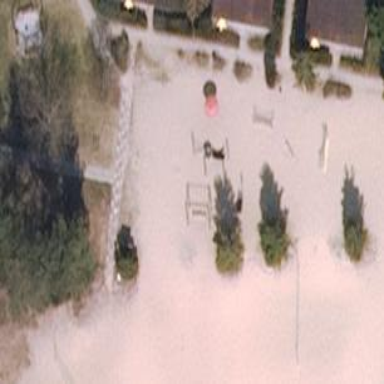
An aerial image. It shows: Playground area for leisure activities on the land.